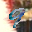
Label: 9